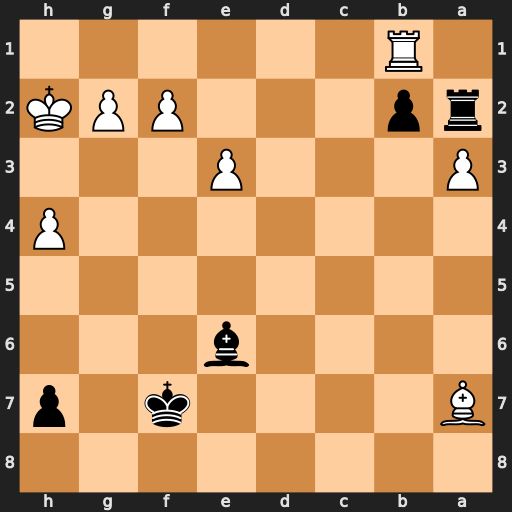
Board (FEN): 8/B4k1p/4b3/8/7P/P3P3/rp3PPK/1R6
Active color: b
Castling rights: -
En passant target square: -
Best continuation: Bf5 Rxb2 Rxb2